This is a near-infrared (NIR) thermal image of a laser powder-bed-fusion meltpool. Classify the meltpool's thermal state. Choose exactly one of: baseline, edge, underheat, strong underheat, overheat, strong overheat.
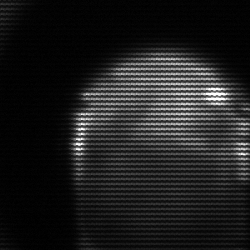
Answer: edge